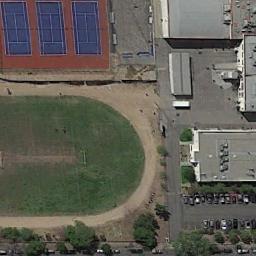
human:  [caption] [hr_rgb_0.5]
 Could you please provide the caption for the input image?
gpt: The tennis court is next to some buildings and parking lot .

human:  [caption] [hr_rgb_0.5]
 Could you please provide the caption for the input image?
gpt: There is a lawn next to the tennis court next to the building .

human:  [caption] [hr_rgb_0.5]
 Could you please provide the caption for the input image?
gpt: There is a blue tennis court in this residential area .

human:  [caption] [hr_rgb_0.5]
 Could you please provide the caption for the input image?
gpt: Many buildings are beside the tennis courts .

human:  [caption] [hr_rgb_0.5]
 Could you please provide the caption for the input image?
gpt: The tennis courts are beside a ground track field .